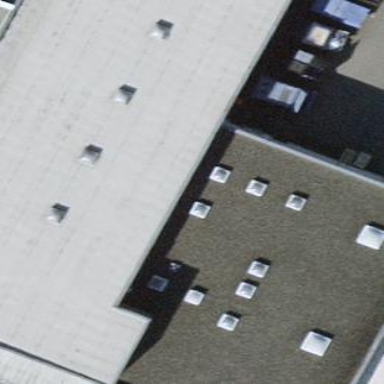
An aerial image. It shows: Flat-roofed commercial building with gravel roof.